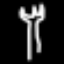
Label: fork